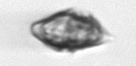
Label: Kryptoperidinium_triquetrum